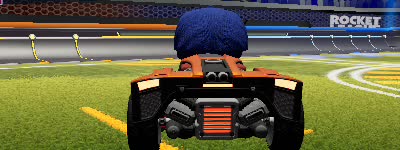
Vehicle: breakout